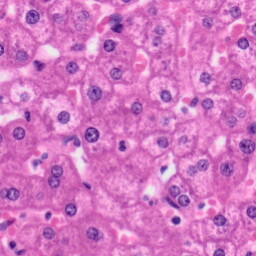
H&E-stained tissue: Liver